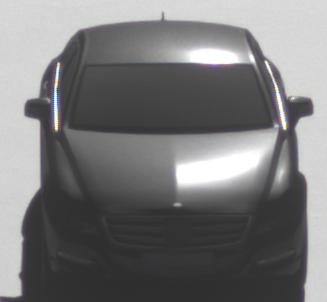
Make: Mercedes-Benz
Model: CLS Coupé 350
Detailed model: CLS-Class (218) Coupé
Model produced from: 2011/01
Model produced until: 2014/07
Doors: 4
Color: black
Road condition: dry road
Daytime: midday
Contrast: high contrast